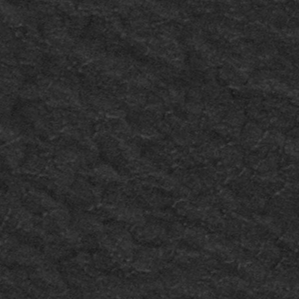
Label: frost